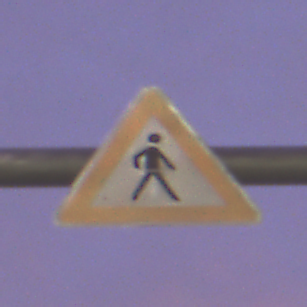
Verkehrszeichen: FussgaengerLinks
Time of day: SunriseSunset
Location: Outdoor (Urban)
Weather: PartlyCloudy
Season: NotSpecified
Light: Artificial